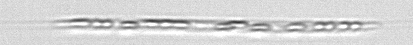
Label: Rhizosolenia